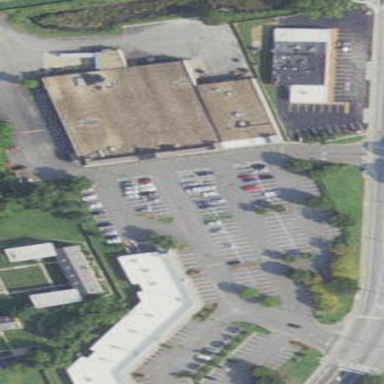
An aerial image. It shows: Parking area with surface.